Question: When I place a data grid view on a form, with 'Dock = DockStyle.Fill', I can shrink the form down to less than one row remaining before there are any issues with the data grid view scroll bar. However if I place it inside a table layout panel that is in turn docked to the form, the data grid view starts to act as though it has a minimum height, cutting off the bottom rows and bottom of the scroll bar.

'''
public Form1()
{
InitializeComponent();
BindingList<Widget> list = new BindingList<Widget>();
dataGridView1.DataSource = list;
for (int i = 0; i < 100; i++)
{
list.Add(new Widget { MyProperty = i });
}
}
private void InitializeComponent()
{
this.tableLayoutPanel1 = new System.Windows.Forms.TableLayoutPanel();
this.dataGridView1 = new System.Windows.Forms.DataGridView();
this.tableLayoutPanel1.SuspendLayout();
((System.ComponentModel.ISupportInitialize)(this.dataGridView1)).BeginInit();
this.SuspendLayout();
//
// tableLayoutPanel1
//
this.tableLayoutPanel1.ColumnStyles.Add(new System.Windows.Forms.ColumnStyle(System.Windows.Forms.SizeType.Absolute, 20F));
this.tableLayoutPanel1.Controls.Add(this.dataGridView1, 0, 1);
this.tableLayoutPanel1.Dock = System.Windows.Forms.DockStyle.Fill;
this.tableLayoutPanel1.RowCount = 2;
this.tableLayoutPanel1.RowStyles.Add(new System.Windows.Forms.RowStyle(System.Windows.Forms.SizeType.Absolute, 30F));
this.tableLayoutPanel1.RowStyles.Add(new System.Windows.Forms.RowStyle());
//
// dataGridView1
//
this.dataGridView1.Dock = System.Windows.Forms.DockStyle.Fill;
//
// Form1
//
this.ClientSize = new System.Drawing.Size(976, 518);
this.Controls.Add(this.tableLayoutPanel1);
this.tableLayoutPanel1.ResumeLayout(false);
((System.ComponentModel.ISupportInitialize)(this.dataGridView1)).EndInit();
this.ResumeLayout(false);
}
'''
I tried adding 'this.tableLayoutPanel1.AutoScroll = true;' which showed it was the data grid that was not resizing, the panel scroll bar was correctly placed and not cut off.
Similar questions without an answer that worked for me:
- <URL>
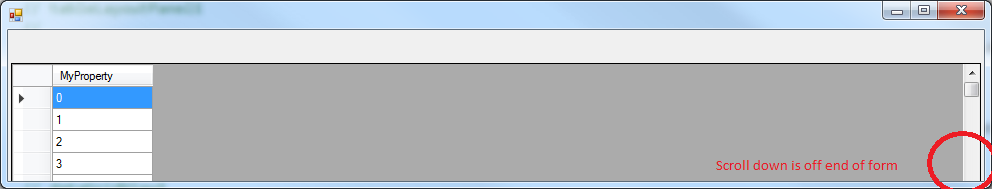
Answer: Add this line in 'InitializeComponent' and it should allow the grid to shrink to nothing, letting the scrollbars show as intended.
'''
this.dataGridView1.Size = new System.Drawing.Size(0, 0);
'''